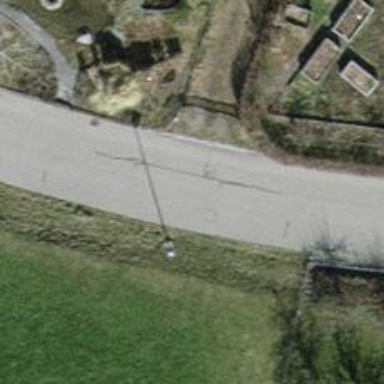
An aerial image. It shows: Track road with grass paver surface.